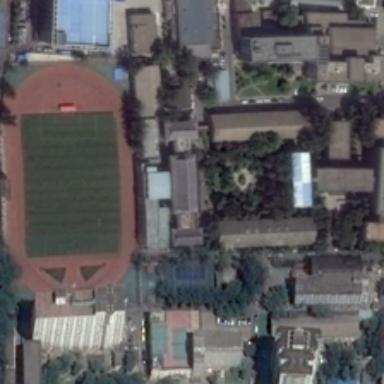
Many buildings and some green trees near a playground are in a school .